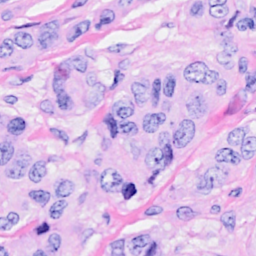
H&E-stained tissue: Breast